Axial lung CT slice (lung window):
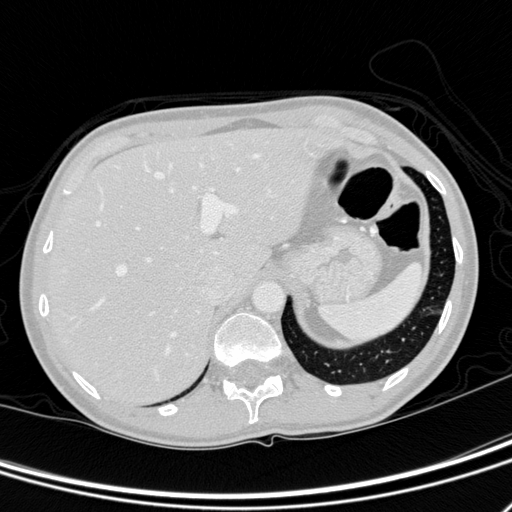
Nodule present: no